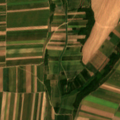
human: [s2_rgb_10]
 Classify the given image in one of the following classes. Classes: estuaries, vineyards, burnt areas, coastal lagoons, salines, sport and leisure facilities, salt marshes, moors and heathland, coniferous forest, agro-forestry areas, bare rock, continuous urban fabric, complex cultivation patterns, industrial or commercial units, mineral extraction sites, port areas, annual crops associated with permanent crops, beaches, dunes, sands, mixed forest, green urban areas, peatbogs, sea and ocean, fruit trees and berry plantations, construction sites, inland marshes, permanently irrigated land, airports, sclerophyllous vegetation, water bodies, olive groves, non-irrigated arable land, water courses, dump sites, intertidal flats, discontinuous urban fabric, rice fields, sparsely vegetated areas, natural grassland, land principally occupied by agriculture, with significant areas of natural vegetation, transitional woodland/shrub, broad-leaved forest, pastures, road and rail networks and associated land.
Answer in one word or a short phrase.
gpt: non-irrigated arable land, land principally occupied by agriculture, with significant areas of natural vegetation